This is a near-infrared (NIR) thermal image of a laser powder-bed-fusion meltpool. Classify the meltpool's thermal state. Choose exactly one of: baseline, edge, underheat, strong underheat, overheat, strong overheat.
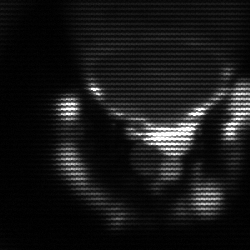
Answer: edge